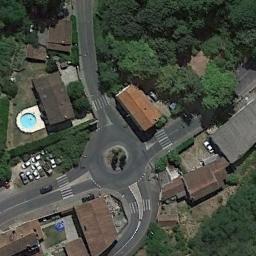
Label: roundabout